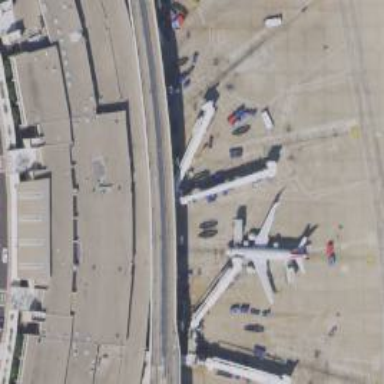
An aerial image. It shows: Airport gate.